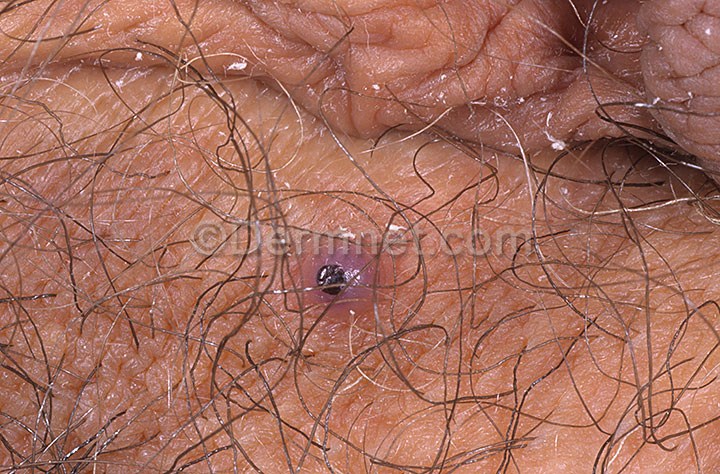
Disease: Vascular Tumors